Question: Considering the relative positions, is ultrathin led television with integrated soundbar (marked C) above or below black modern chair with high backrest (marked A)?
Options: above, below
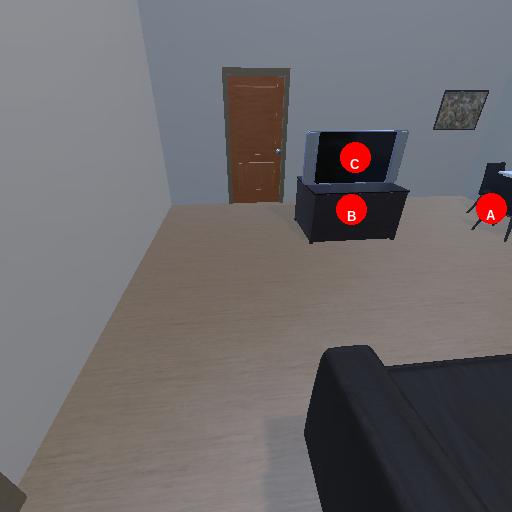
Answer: above